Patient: sex M, age 76
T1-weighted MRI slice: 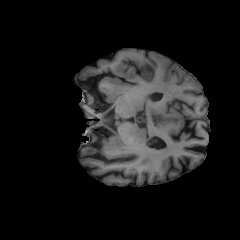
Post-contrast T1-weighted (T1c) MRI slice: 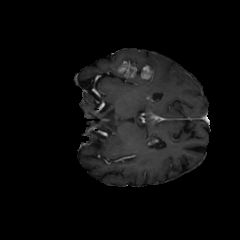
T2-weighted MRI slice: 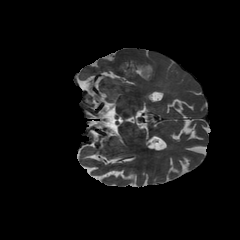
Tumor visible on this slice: yes
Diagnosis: Glioblastoma, IDH-wildtype
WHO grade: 4